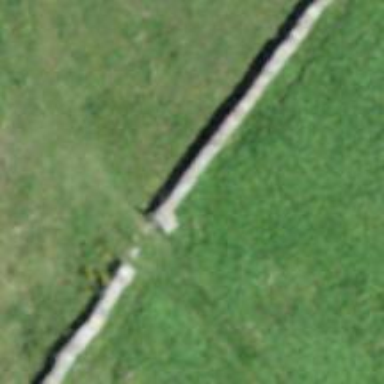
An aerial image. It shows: Dry stone wall barrier.